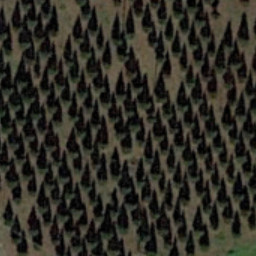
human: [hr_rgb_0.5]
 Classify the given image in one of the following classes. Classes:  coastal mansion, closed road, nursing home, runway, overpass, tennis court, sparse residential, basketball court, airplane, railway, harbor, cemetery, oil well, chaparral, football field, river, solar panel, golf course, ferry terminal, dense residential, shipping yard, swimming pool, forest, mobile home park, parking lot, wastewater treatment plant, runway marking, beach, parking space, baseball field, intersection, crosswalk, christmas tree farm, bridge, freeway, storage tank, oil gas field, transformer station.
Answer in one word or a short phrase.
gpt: christmas tree farm